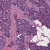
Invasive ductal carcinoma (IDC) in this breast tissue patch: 1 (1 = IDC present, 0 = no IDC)